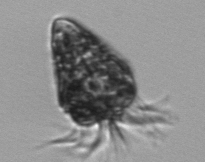
Label: Strombidium_morphotype2